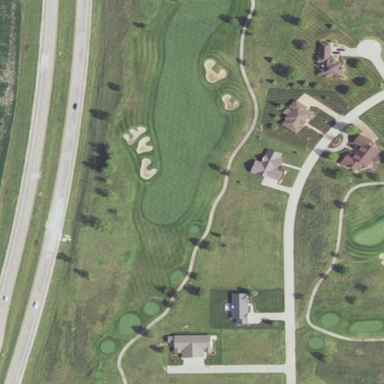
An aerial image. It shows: Golf fairway surrounded by grass.